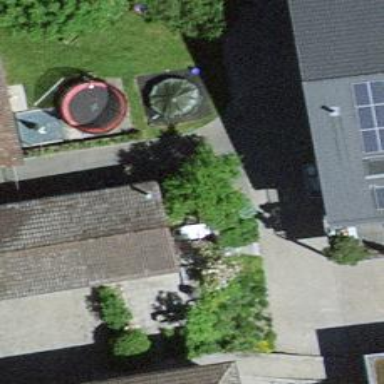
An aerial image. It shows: Garage.